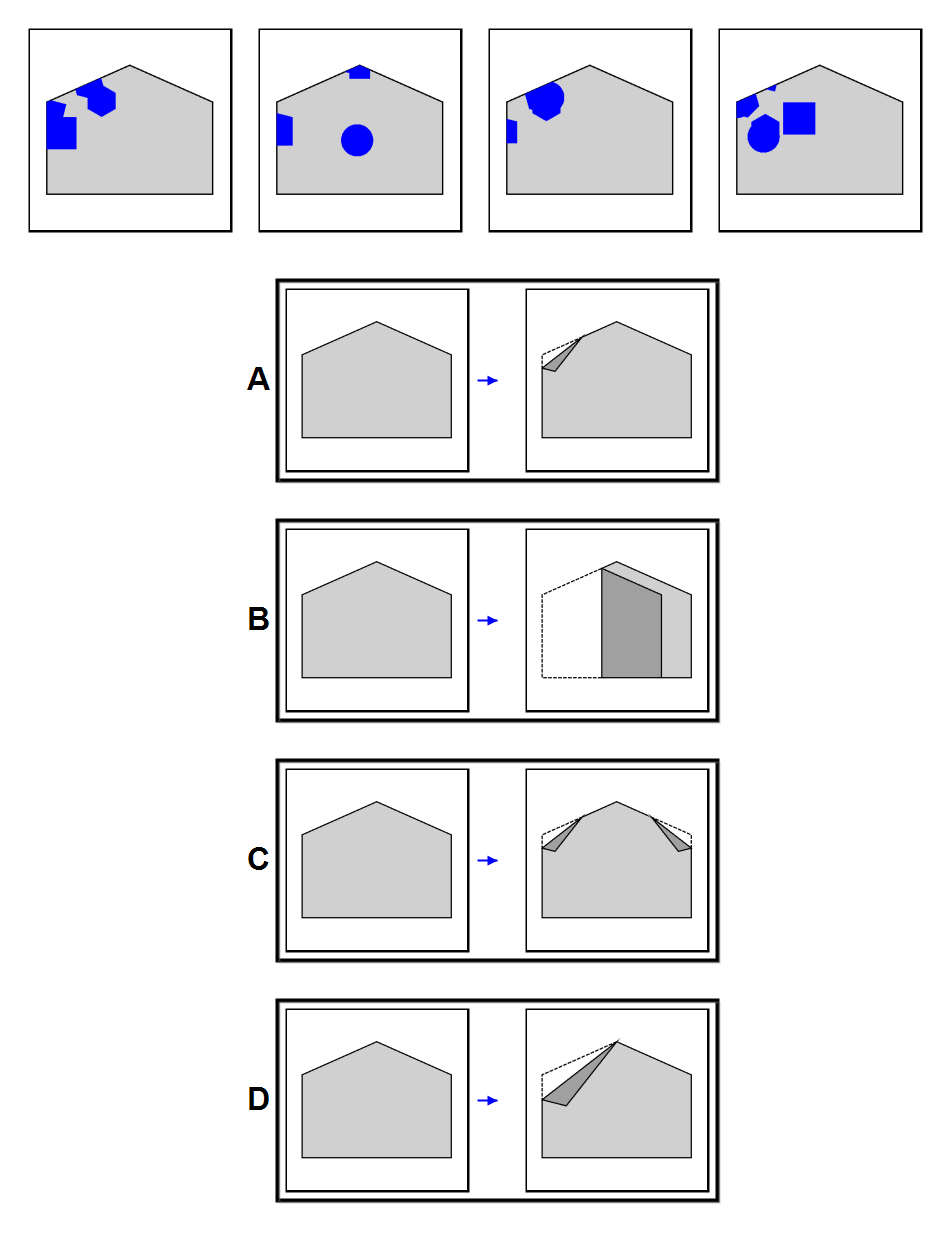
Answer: D